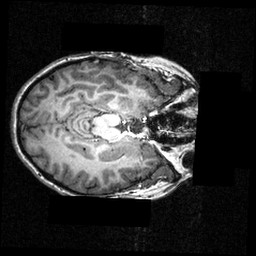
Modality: T1w
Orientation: axial
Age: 23
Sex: female
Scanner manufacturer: siemens
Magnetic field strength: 3.951 T
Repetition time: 1.5 s
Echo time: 0.00335 s